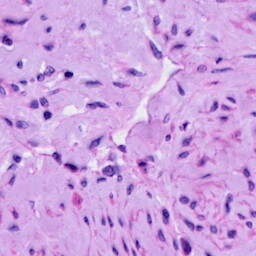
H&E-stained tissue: Cervix